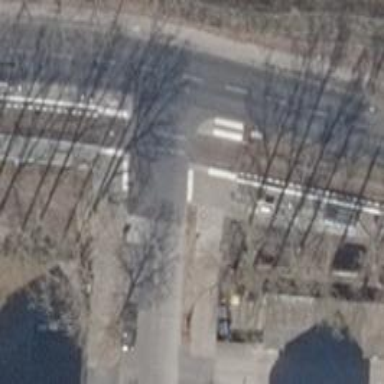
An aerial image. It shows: Tram crossing on the railway.